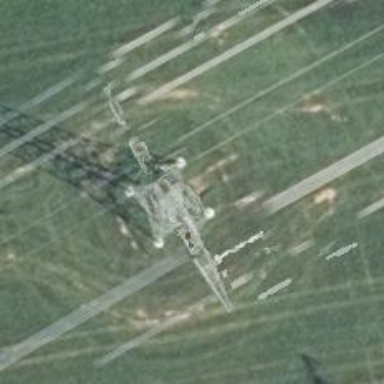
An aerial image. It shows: Power tower.